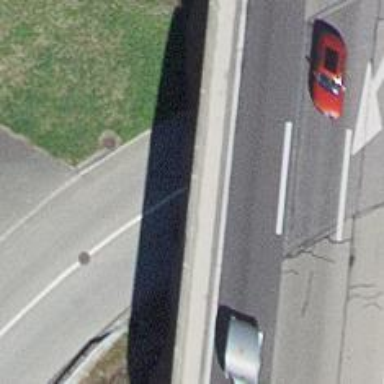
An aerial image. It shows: Secondary road with paved surface that goes through tunnel.